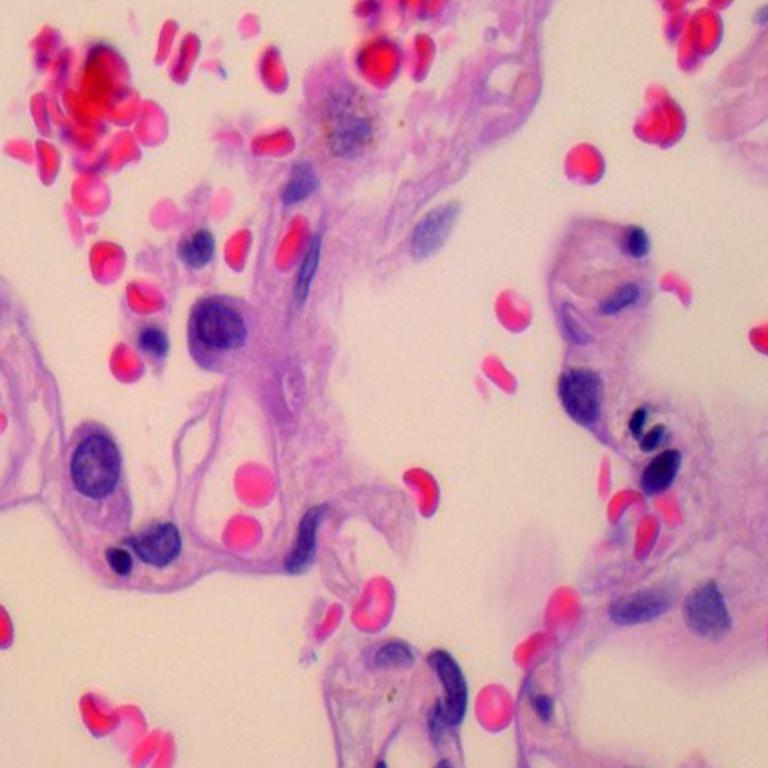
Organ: lung
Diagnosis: benign